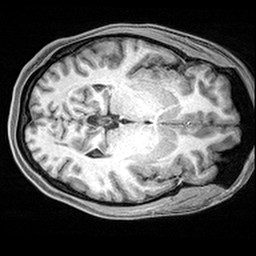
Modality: T1w
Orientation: axial
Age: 23
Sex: female
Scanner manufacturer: siemens
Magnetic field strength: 3 T
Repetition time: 2.4 s
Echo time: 0.0022 s